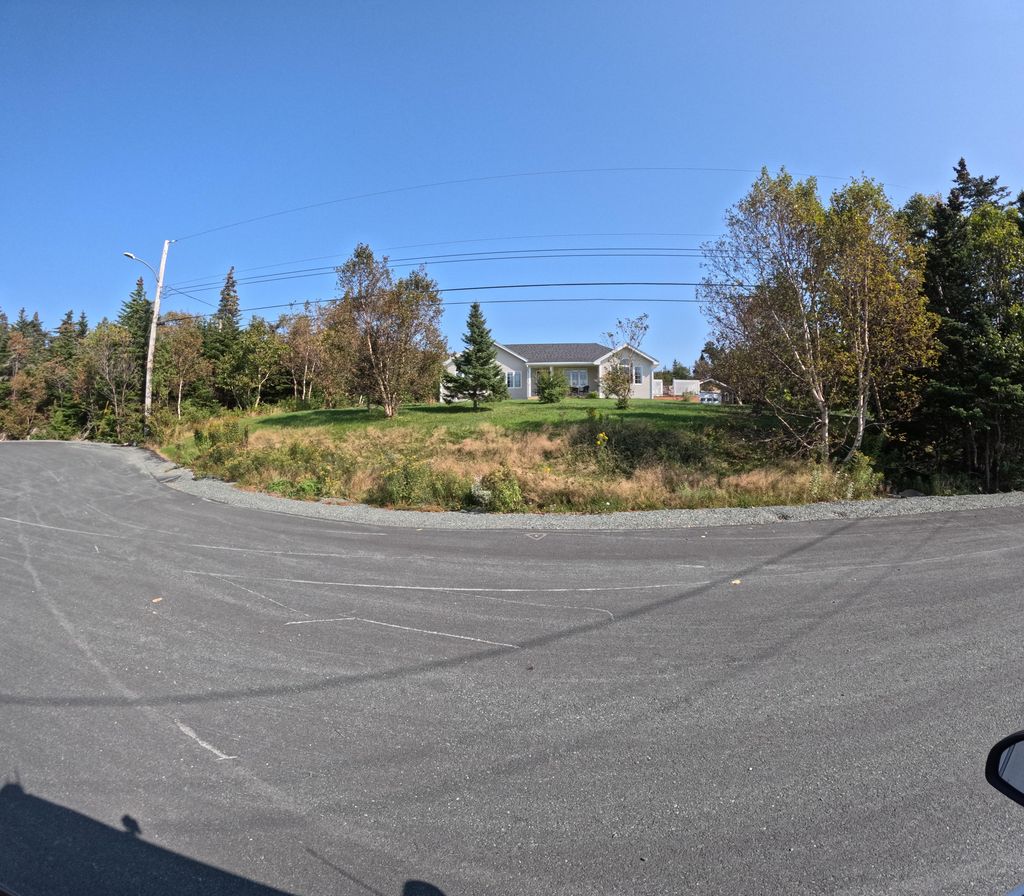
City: st_johns